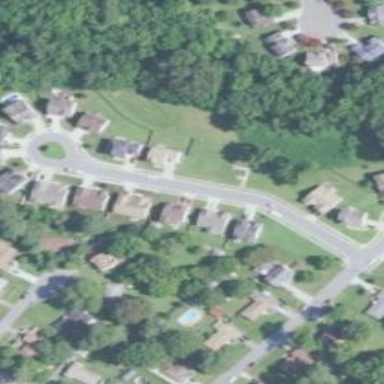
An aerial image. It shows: Residential road.